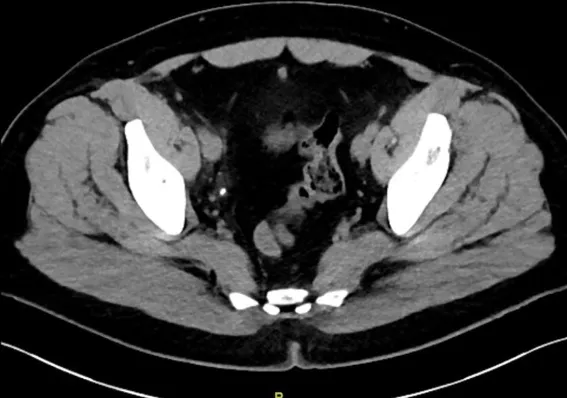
Abdominal computerized tomography (CT) scan revealed an 8-mm right distal ureteral stone.
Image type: radiology (ct)